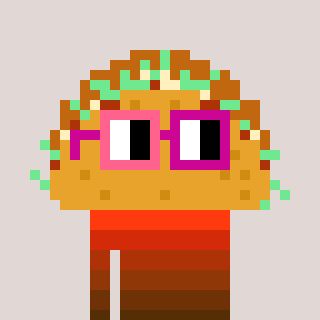
a pixel art character with square pink and red glasses, a taco-shaped head and a gunk-colored body on a warm background